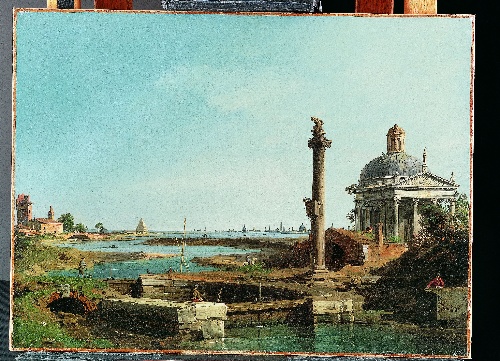
Title: A Lock, a Column, and a Church beside a Lagoon
Artist: Canaletto (Giovanni Antonio Canal)
Artist bio: Italian, Venice 1697–1768 Venice
Object type: Painting
Classification: Paintings
Medium: Oil on canvas
Dimensions: 20 × 26 5/8 in. (50.8 × 67.6 cm)
Department: European Paintings
Credit line: Bequest of Mrs. Charles Wrightsman, 2019
Accession year: 2019
Repository: Metropolitan Museum of Art, New York, NY
Tags: Venice|Columns|Churches